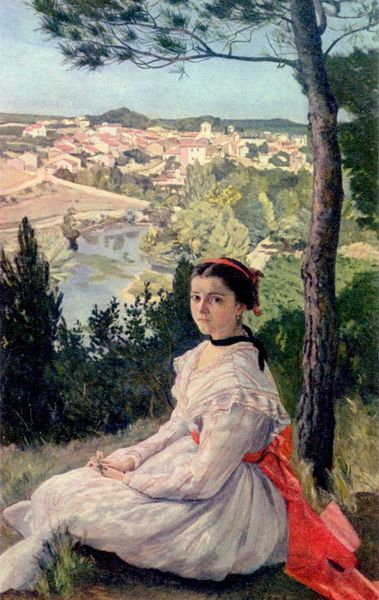
Titel: Dorfansicht mit Unbekannter
Künstler: Frédéric Bazille
Standort: Montpellier
Institution: Musée Fabre
Schlagwörter: baum, berg, blau, gemälde, himmel, kopf, schatten, wasser, weiß, bäume, fluss, grün, impressionismus, kirchturm, landschaft, mädchen, see, sitzen, stadt, äste, blume, braun, frankreich, frau, hintergrund, kleid, licht, ohrring, orange, profil, schwarz, ausblick, blick, blüten, dame, gebäude, gürtel, rot, tuch, wiese, malerei, schleife, jung, augen, band, falten, gesicht, haarschmuck, mensch, samt, stein, bildnis, portrait, porträt, ast, bach, felder, ferne, horizont, häuser, hügel, natur, zweige, büsche, gebüsch, kirche, sonne, sträucher, land, haare, pose, sitzend, saum, person, borte, lippen, rosa, scheitel, seide, tal, wald, anhöhe, schärpe, taille, sommer, wangen, liebe, italien, ort, süden, halsband, haltung, berge, hang, dorf, dächer, rast, haarband, romantik, zopf, halstuch, pupillen, gestreift, junge frau, rüschen, dekolleté, arkade, provence, pleinair, zweig, jungfrau, proträt, scherpe, nadelbaum, tanne, kiefer, rinde, fernsicht, hochsitz, gurt, pinie, wei?, mediterran, schwar, arno, weoss, föhre, weisses kleid, flußtal, rote schleife, gepflückt, talsicht, städtchen hintergrund